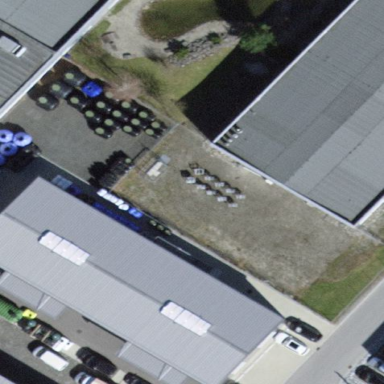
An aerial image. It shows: Commercial building.